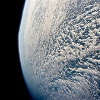
Label: cloud